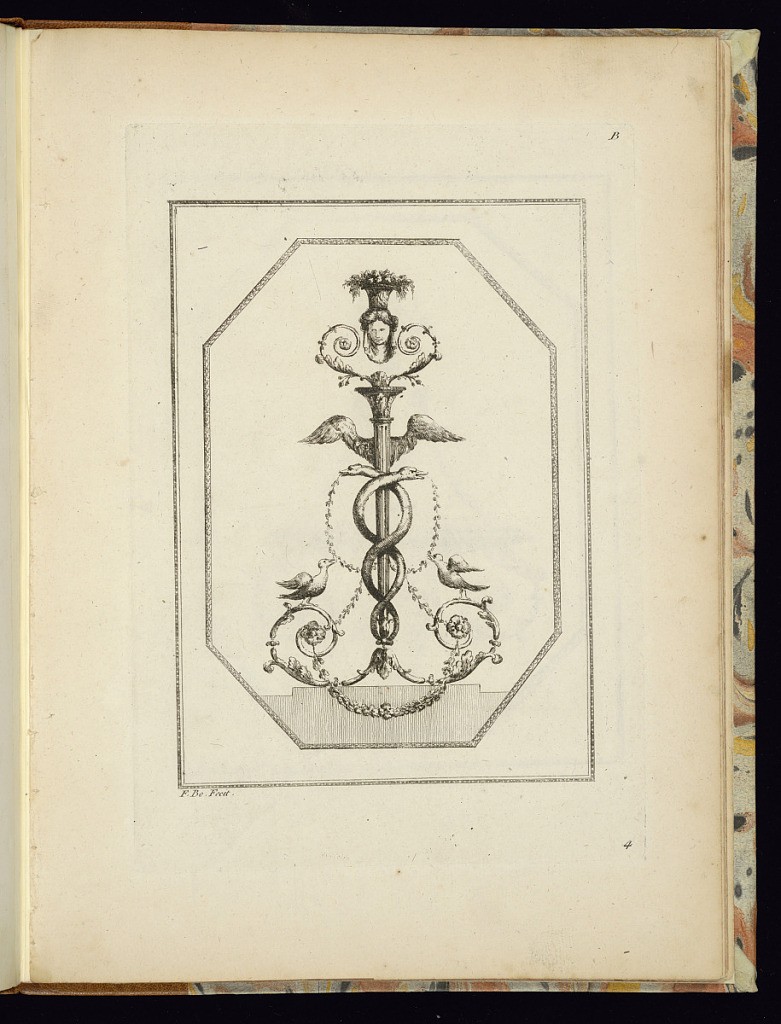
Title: Arabesque Panel Design
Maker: Juste-François Boucher, French, 1736 – 1782
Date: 1775–88
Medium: Etching on paper
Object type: Print
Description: An arabesque panel design featuring a caduceus (the staff carried by the Greek and Roman god Hermes/ Mercury) with wings, and intertwined snakes, framed by birds, scrolling leaves (rinceaux), festoons of leaves, fleurons, a mascaron (mask) with a basket of fruit above. The plate is signed and numbered.